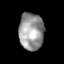
Tissue: lung
Cell type: Epithelial cells
Senescence score: 0.2107
Nuclear area (px): 901
Mean DAPI intensity: 152.382